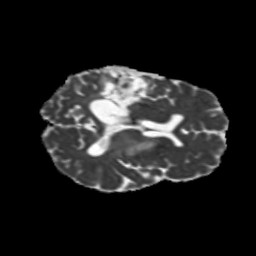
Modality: MD
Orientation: axial
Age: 49
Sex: male
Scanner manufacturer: siemens
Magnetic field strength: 3 T
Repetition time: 5.25 s
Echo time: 0.08 s